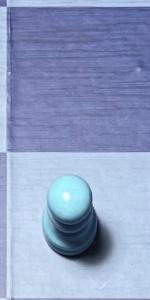
Label: Pawn_White